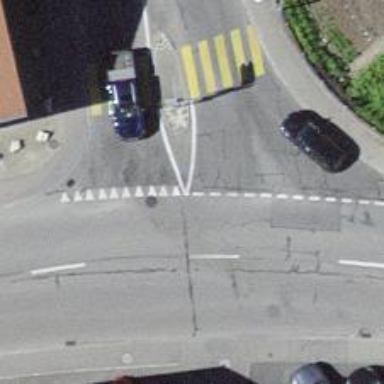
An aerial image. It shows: Road with "give way" sign.